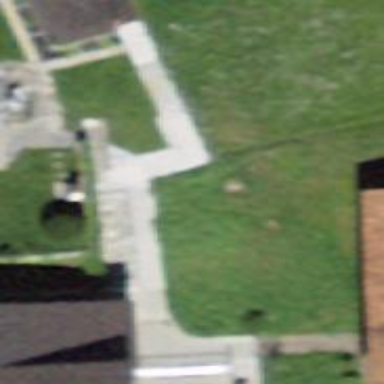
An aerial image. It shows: Footway with concrete surface.